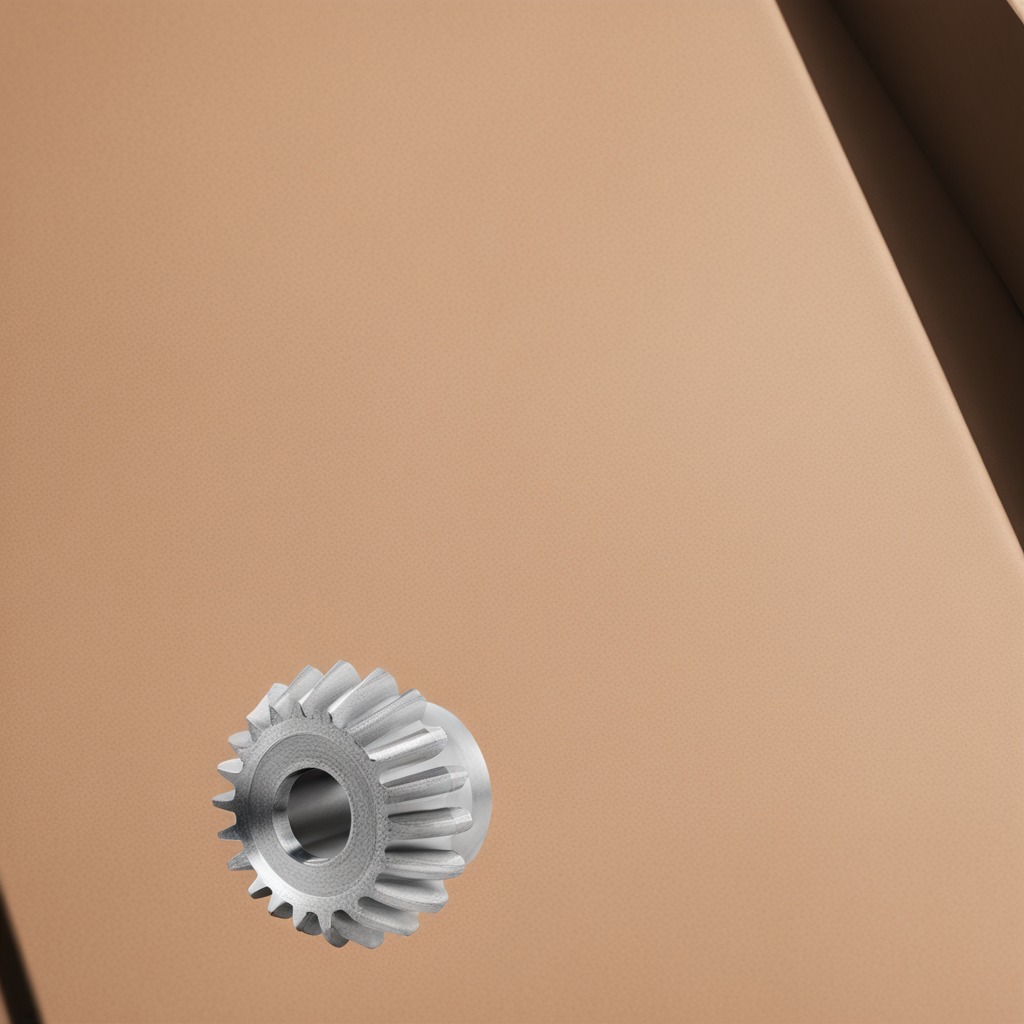
A steel gear with teeth is lying on a clean dry cardboard box surface in an outdoor workshop during daytime bright natural light soft shadows slightly creased but